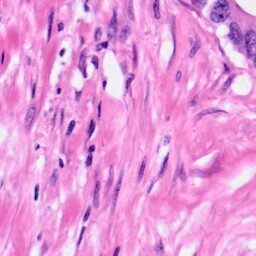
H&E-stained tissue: Pancreatic